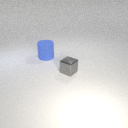
large blue rubber cylinder to the left of small gray metal cube